Interaction volume radius: 10 \u00c5
Interaction volume height: 10 \u00c5
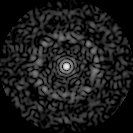
Disorder parameter: 0.8237